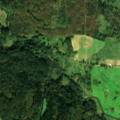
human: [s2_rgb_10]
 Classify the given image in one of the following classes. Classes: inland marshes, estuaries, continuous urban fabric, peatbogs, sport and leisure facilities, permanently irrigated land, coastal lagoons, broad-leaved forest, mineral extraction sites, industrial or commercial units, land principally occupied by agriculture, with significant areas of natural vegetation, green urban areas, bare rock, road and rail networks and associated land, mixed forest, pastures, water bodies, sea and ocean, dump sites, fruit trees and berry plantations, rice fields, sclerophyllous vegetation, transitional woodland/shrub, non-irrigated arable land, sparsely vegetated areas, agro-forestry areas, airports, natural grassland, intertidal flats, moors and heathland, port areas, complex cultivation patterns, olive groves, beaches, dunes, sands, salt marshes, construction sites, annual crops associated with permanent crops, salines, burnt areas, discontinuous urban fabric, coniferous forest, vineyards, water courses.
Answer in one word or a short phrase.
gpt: pastures, complex cultivation patterns, land principally occupied by agriculture, with significant areas of natural vegetation, coniferous forest, mixed forest, transitional woodland/shrub